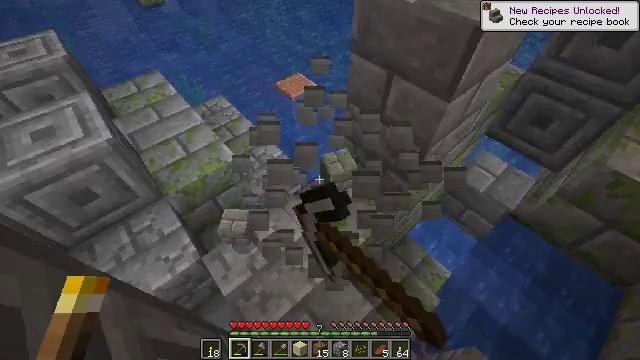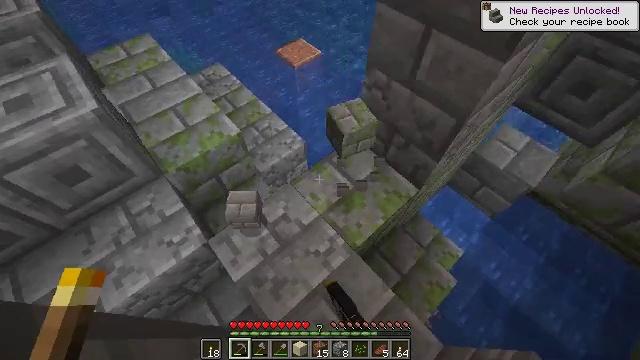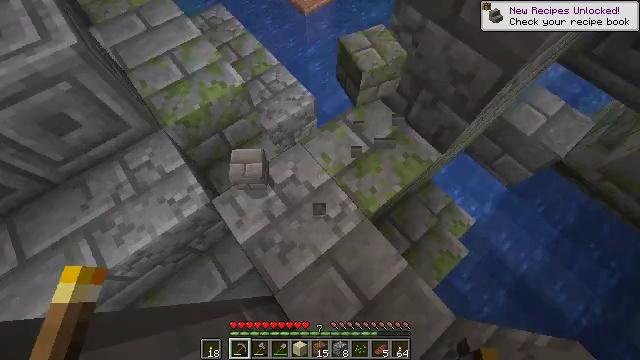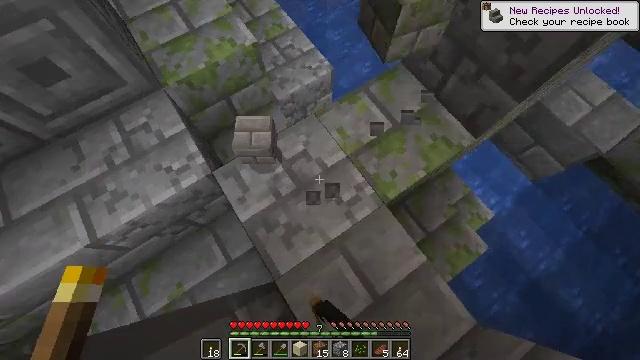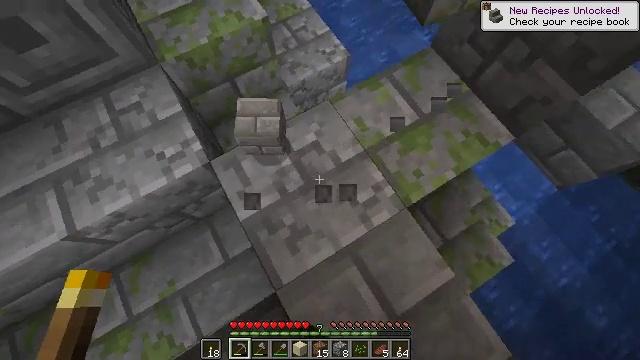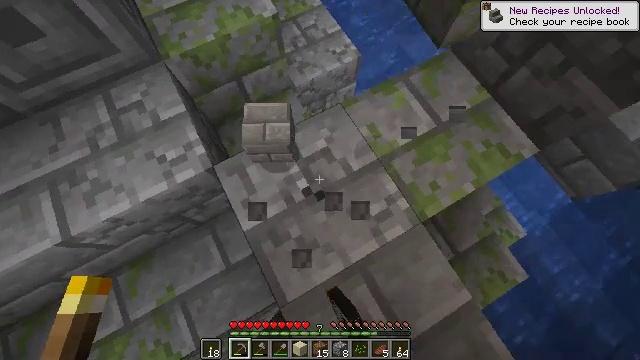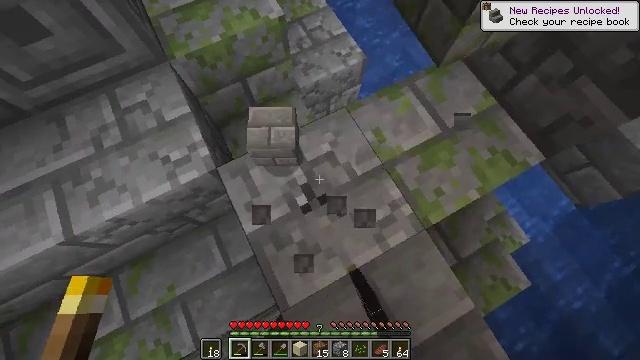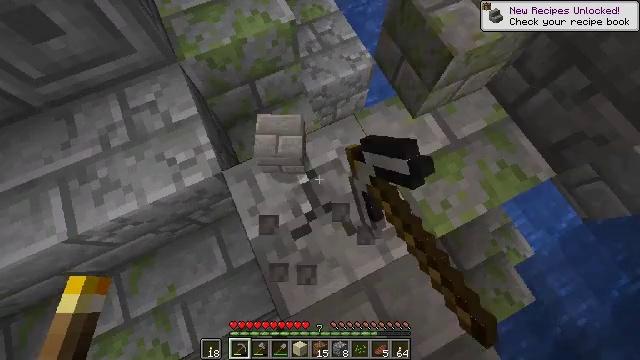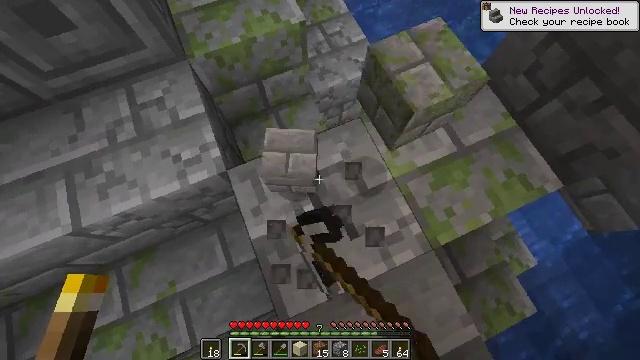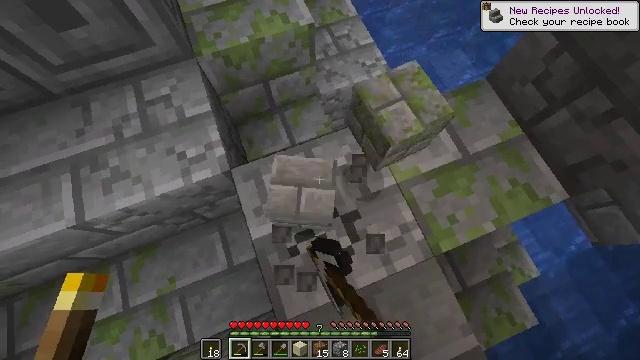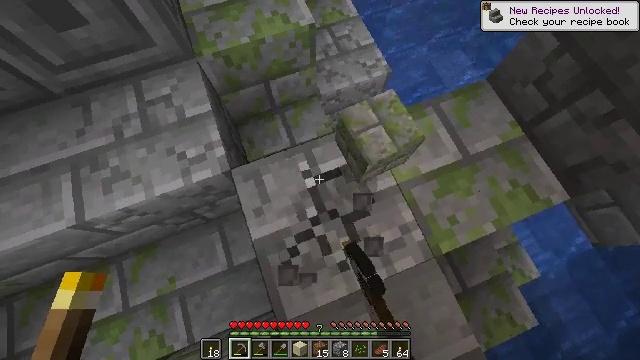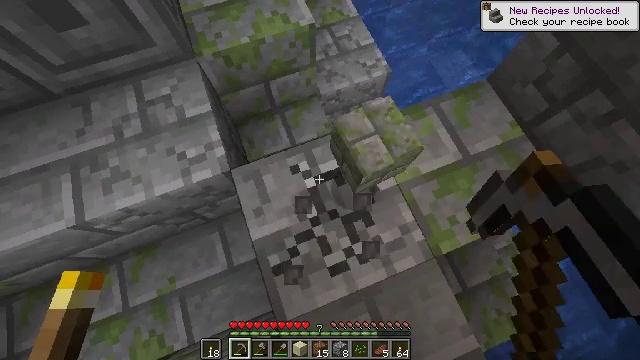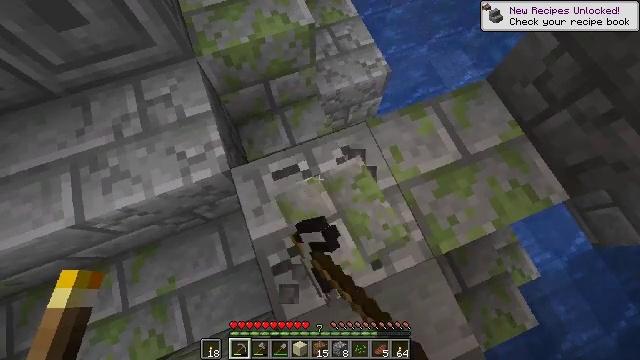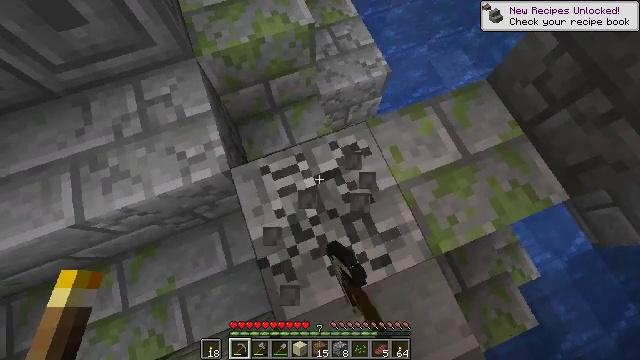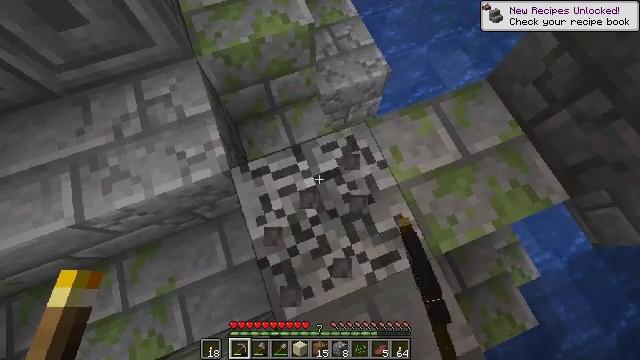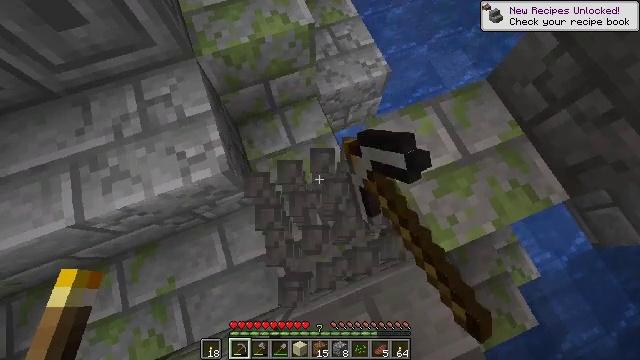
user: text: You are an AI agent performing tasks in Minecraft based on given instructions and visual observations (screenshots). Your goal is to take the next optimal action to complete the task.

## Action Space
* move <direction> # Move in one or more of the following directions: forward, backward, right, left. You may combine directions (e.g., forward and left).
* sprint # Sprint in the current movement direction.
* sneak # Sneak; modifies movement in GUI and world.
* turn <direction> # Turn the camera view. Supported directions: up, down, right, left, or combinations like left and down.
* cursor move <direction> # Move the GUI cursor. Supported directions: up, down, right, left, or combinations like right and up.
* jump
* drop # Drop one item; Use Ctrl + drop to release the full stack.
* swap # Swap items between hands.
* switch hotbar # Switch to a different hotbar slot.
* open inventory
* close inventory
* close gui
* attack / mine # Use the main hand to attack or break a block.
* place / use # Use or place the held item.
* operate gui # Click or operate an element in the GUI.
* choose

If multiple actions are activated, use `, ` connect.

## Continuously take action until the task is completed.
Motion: motion action
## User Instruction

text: Gather the cracked stone bricks from a structure.
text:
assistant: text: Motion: move forward and move left, turn down, attack / mine
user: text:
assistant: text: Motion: move forward, turn left and down, attack / mine
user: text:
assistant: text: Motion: turn left and down, attack / mine
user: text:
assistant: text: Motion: turn left and down, attack / mine
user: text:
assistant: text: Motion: turn left, attack / mine
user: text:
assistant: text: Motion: turn left, attack / mine
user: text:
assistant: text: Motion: turn left, attack / mine
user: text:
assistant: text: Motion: turn left, attack / mine
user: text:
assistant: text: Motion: turn left, attack / mine
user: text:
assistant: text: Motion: attack / mine
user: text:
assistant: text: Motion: attack / mine
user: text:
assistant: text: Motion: attack / mine
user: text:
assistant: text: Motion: attack / mine
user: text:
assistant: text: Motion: attack / mine
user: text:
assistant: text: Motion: attack / mine
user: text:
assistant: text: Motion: attack / mine
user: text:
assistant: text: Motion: attack / mine
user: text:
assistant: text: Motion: attack / mine
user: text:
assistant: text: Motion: attack / mine
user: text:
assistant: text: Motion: attack / mine